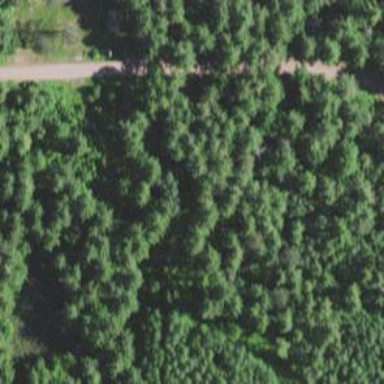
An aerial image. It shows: Driveway for service vehicles.